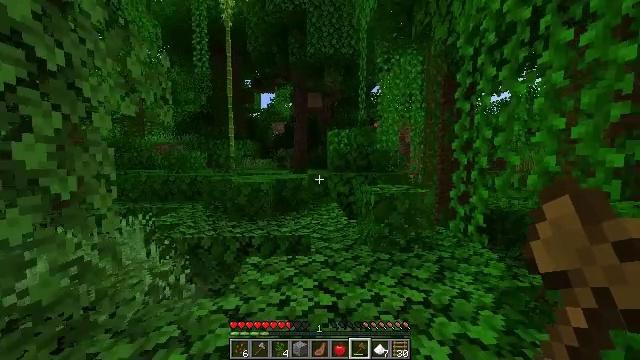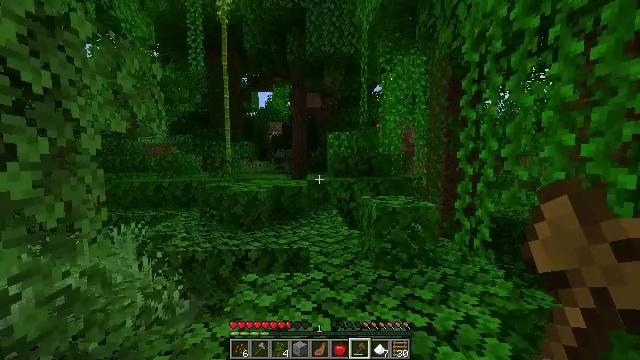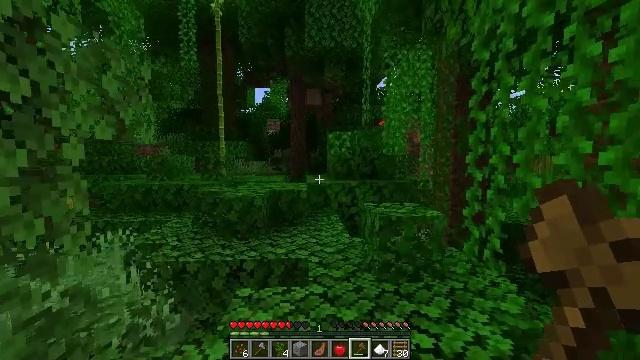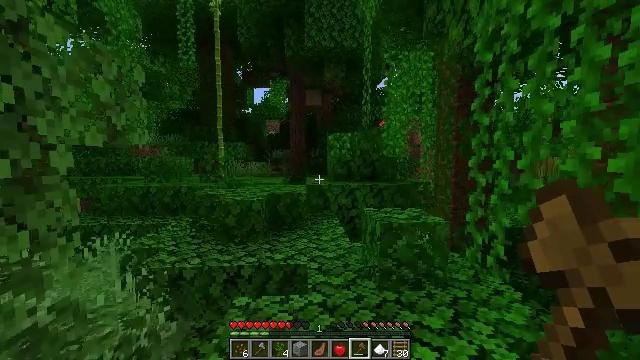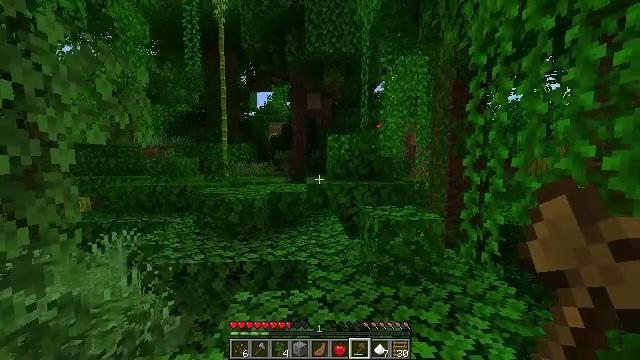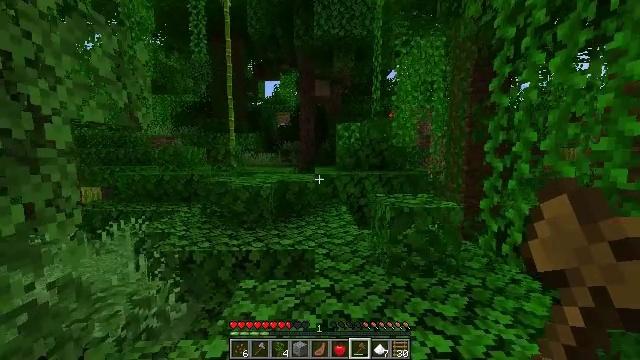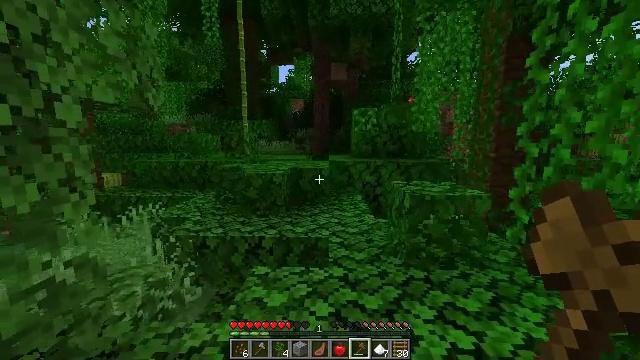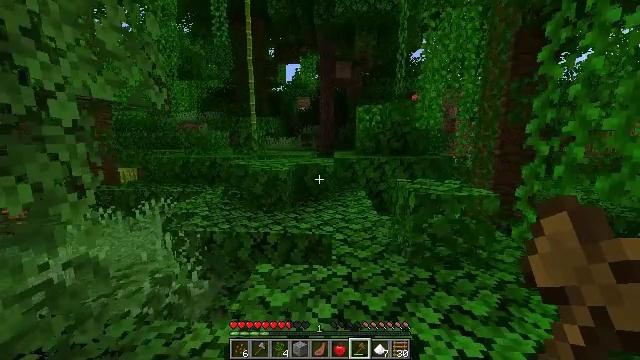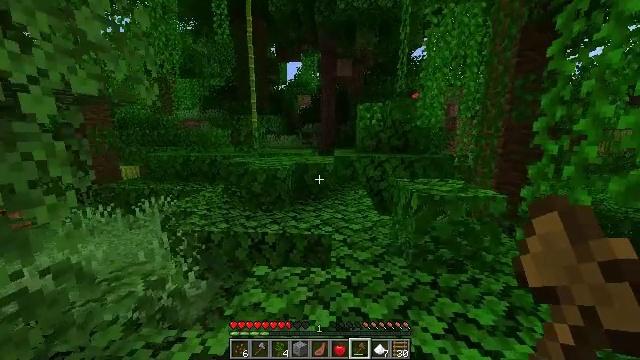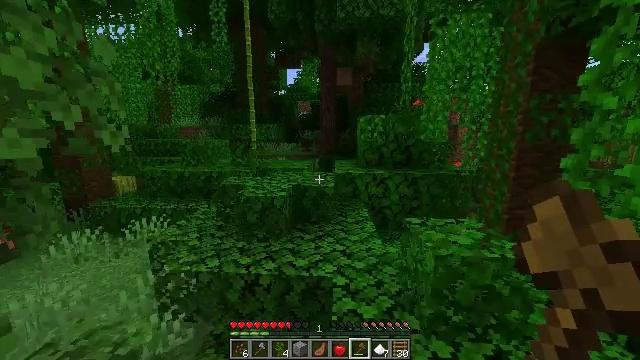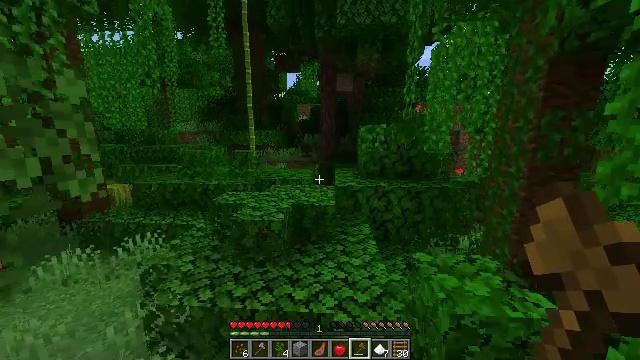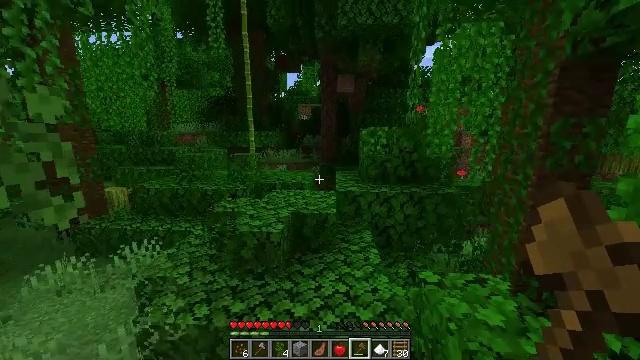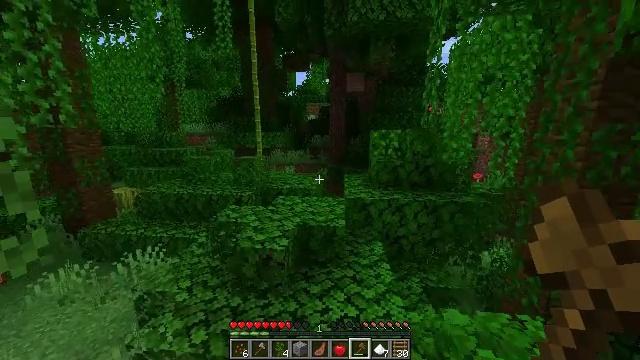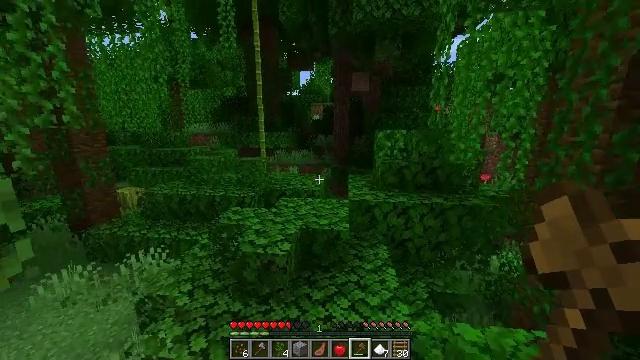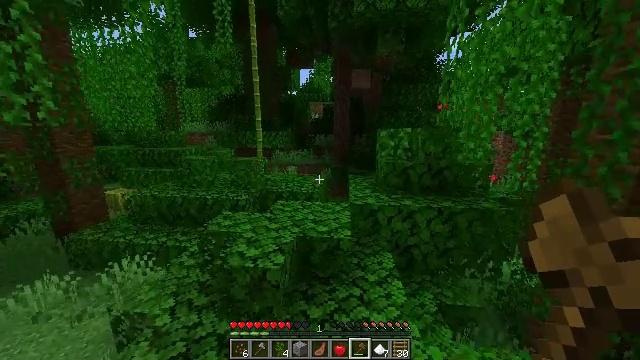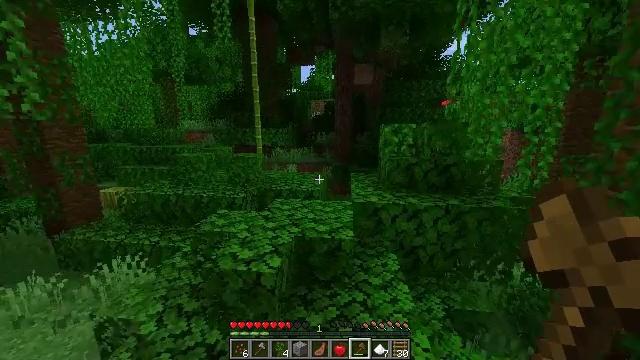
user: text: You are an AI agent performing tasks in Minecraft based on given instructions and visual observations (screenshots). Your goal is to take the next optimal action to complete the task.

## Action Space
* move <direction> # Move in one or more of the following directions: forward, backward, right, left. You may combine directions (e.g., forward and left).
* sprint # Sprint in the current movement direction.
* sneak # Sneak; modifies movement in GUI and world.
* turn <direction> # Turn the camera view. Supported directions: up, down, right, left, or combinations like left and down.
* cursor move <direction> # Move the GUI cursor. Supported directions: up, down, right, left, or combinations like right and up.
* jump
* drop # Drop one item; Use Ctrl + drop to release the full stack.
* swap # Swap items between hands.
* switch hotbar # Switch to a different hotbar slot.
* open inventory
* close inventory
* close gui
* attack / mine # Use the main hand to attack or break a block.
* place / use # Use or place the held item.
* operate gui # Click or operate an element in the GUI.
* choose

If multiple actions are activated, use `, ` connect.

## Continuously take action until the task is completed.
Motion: motion action
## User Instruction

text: Break the melon to get slices.
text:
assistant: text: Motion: move forward, jump
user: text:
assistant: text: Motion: move forward, sprint, jump
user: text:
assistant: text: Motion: move forward, sprint, jump
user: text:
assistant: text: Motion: move forward, sprint, jump
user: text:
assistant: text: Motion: move forward, sprint, turn left and down, jump
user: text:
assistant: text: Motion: move forward, sprint, turn left and down, jump
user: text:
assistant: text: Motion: move forward, turn left and down, jump
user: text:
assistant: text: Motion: move forward, jump
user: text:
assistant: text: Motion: move forward, jump
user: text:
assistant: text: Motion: move forward, jump
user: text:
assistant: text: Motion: move forward, jump
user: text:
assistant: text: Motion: move forward, turn left, jump
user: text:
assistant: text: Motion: move forward, sprint, turn left, jump
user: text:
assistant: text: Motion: move forward, sprint, jump
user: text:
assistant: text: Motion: move forward, sprint, jump
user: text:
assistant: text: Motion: move forward, sprint, jump
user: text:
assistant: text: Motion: move forward, jump
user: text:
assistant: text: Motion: move forward, jump
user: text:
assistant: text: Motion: move forward, jump
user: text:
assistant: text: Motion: move forward, turn left, jump
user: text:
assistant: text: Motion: move forward, turn left, jump
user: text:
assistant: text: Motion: move forward, sprint, turn left, jump
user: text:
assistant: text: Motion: move forward, sprint, turn left, jump
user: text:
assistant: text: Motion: move forward, sprint, turn left, jump
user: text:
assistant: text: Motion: move forward, sprint, jump
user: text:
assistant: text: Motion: move forward, jump
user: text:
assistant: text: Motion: move forward, jump
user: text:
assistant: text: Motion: move forward, jump
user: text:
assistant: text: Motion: move forward, turn left and down, jump
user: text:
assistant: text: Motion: move forward, sprint, turn left and down, jump